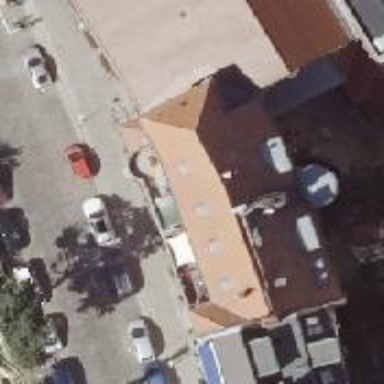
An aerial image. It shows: Kindergarten.